Question: I'm learning libgdx by adding some more features to the open source jumper game from Mario Zechner. I'm trying to make some platforms with an angle and run into the problem of collision detection of rotated rectangles.
I followed <URL> solution and used Polygons along with my rectangle bounds.
For testing purposes I don't set an angle yet. I just want to verify that bob jumps correctly off the platforms. But for some reason this doesn't work. the bounds are either too far to the left, above the platform, or not there at all. Am I not setting the polygon correctly?
Would it be easier to use Box2d? I don't have any experience with that and I'm wondering if that's overkill for simple platforms.
'''
public PlatformClient(int platformType, float x, float y) {
this.platformType = platformType;
float x1 = x - Platform.PLATFORM_WIDTH/2;
float y1 = y + Platform.PLATFORM_HEIGHT/2;
this.polyBounds = new Polygon(new float[]{x1, y1, x1+Platform.PLATFORM_WIDTH, y1, x1+Platform.PLATFORM_WIDTH, y1-Platform.PLATFORM_HEIGHT, x1, y1-Platform.PLATFORM_HEIGHT});
polyBounds.setPosition(x-Platform.PLATFORM_WIDTH/2, y-Platform.PLATFORM_HEIGHT/2);
}
class Platform {
public static final float PLATFORM_WIDTH = 2f;
public static final float PLATFORM_HEIGHT = 0.35f;
}
'''
In Bob class update the polygon bounds when he moves:
'''
public void update(float deltaTime) {
...
position.add(velocity.x * deltaTime, velocity.y * deltaTime);
bounds.x = position.x - BOB_WIDTH / 2;
bounds.y = position.y - BOB_HEIGHT / 2;
float newX = position.x - BOB_WIDTH / 2;
float newY = position.y - BOB_HEIGHT / 2;
polyBounds.setVertices(new float[]{
newX, newY,
newX+BOB_WIDTH, newY,
newX+BOB_WIDTH, newY-BOB_HEIGHT,
newX, newY-BOB_HEIGHT});
}
'''
In World class:
'''
private void checkPlatformCollisions () {
int len = platforms.size();
for (int i = 0; i < len; i++)
{
PlatformClient platform = platforms.get(i);
if (bob.position.y >= platform.position.y)
{
if(Intersector.overlapConvexPolygons(bob.polyBounds, platform.polyBounds))
{
System.out.println("it overlaps");
// jump off platform
}
}
}
}
'''
Thanks to the shape renderer, I was able to set the polygons correctly. I fixed some +,- issues in the code above. But the following code: still doesn't work (see image). He jumps before the polygons are making contact or he doesn't jump at all.
Any further ideas?

That's how I draw the polygon of Bob and the platforms that clearly overlap.
'''
public void render() {
shapeRenderer.setProjectionMatrix(cam.combined);
shapeRenderer.begin(ShapeType.Line);
for(int i=0; i<world.platforms.size(); i++) {
shapeRenderer.setColor(1, 0, 0, 1);
shapeRenderer.polygon(world.platforms.get(i).polyBounds.getVertices());
shapeRenderer.polygon(world.bob.polyBounds.getVertices());
}
shapeRenderer.end();
}
'''
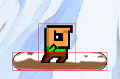
Answer: ok, I solved it by removing
'polyBounds.setPosition(x-Platform.PLATFORM_WIDTH/2, y-Platform.PLATFORM_HEIGHT/2);'
from the constructor. Now the collision works correctly.